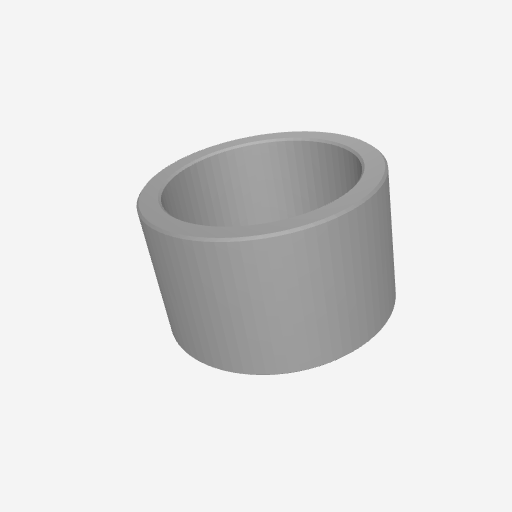
Part: Spacer8ID10OD6